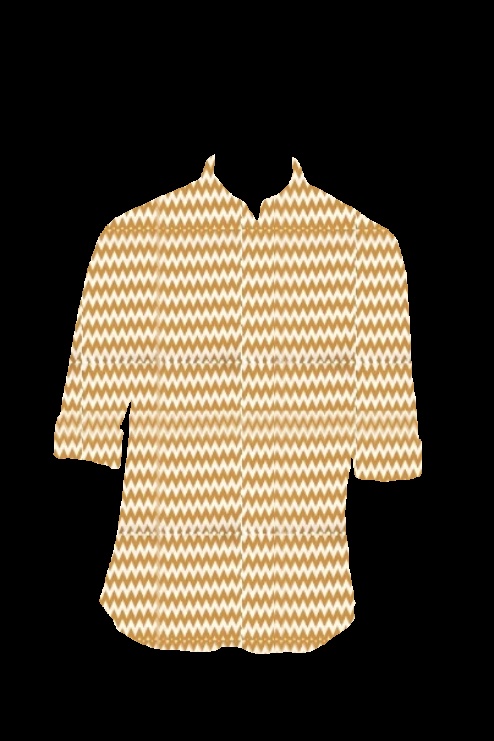
gold multi chevron tee